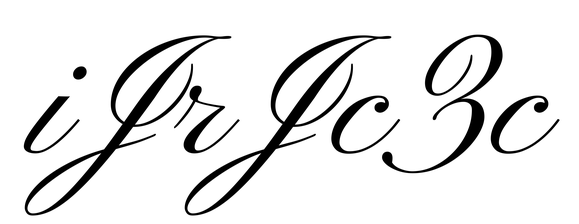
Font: PinyonScript-Regular